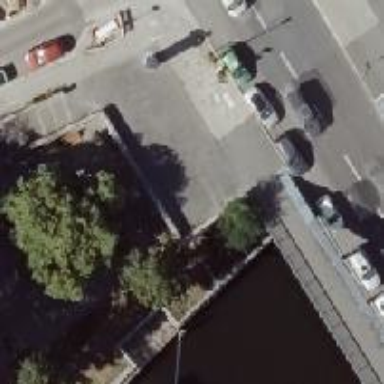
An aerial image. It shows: Arcade-covered footway.